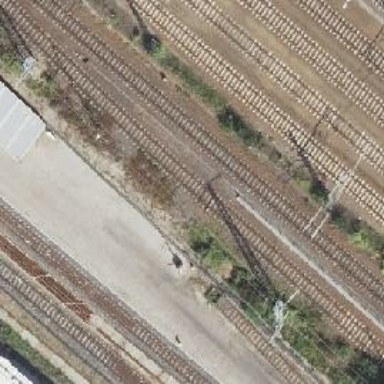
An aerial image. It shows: Rail yard with electrified contact lines for railway operations.